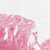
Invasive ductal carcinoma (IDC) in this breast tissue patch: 0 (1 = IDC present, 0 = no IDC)